Interaction volume radius: 5 \u00c5
Interaction volume height: 20 \u00c5
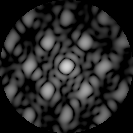
Disorder parameter: 0.3107